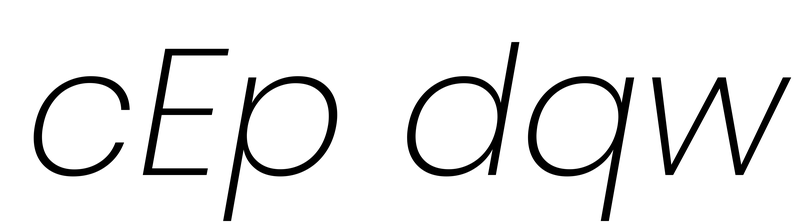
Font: Poppins-ExtraLightItalic